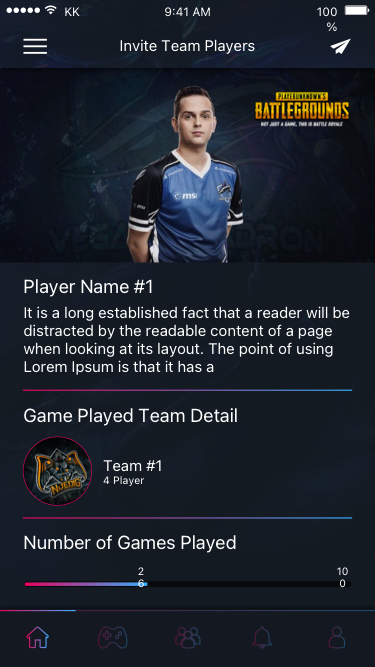
Text in this UI design:
9:41 AM
KK
100%
Invite Team Players
26
100
Player Name #1
Game Played Team Detail
Number of Games Played
It is a long established fact that a reader will be distracted by the readable content of a page when looking at its layout. The point of using Lorem Ipsum is that it has a
Team #1
4 Player